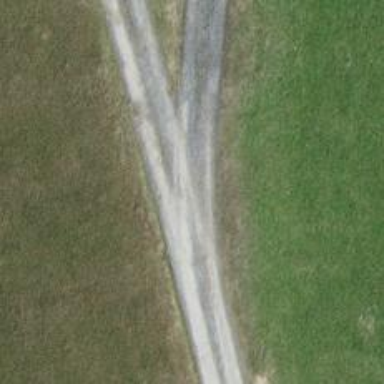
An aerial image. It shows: Gravel track with grade 2 tracktype.